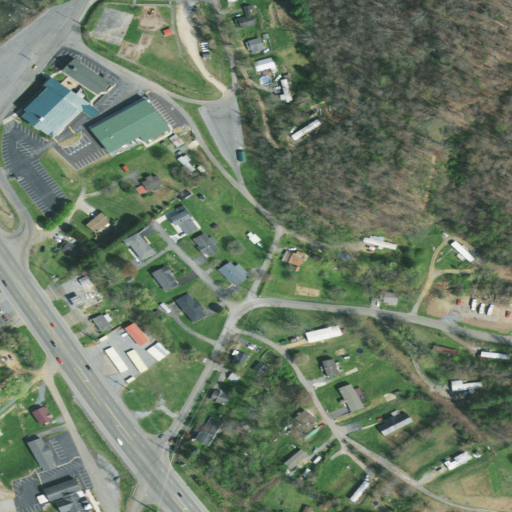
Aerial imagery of valley in Tennessee named Chambers Hollow containing open development, low intensity development, medium intensity development, deciduous forest, and high intensity development